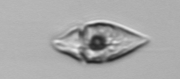
Label: Amphidinium